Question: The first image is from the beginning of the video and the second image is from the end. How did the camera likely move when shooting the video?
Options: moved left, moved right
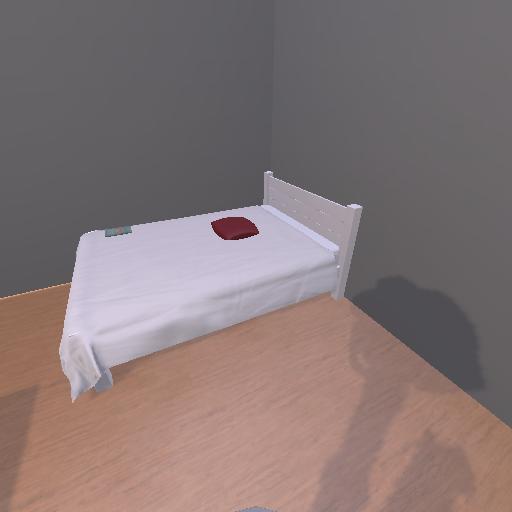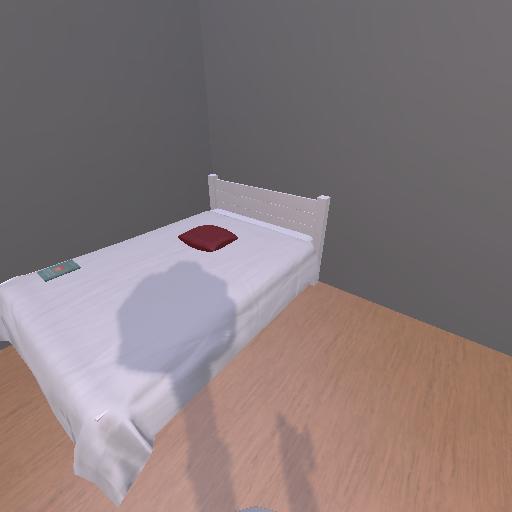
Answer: moved left